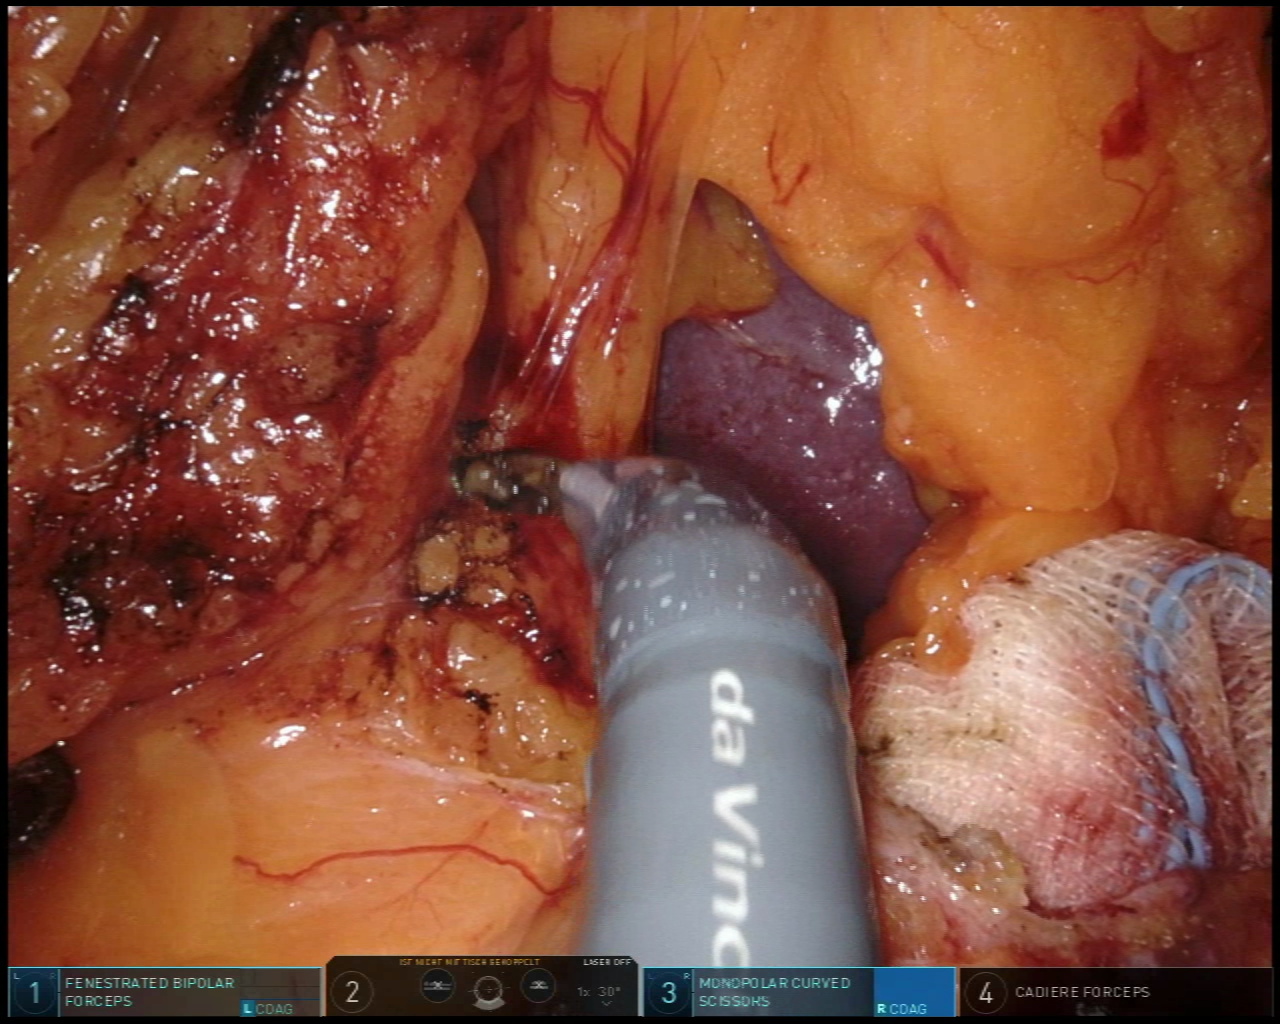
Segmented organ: spleen
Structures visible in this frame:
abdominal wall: no
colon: no
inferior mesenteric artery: no
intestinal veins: no
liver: no
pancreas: no
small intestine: no
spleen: yes
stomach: no
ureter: no
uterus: no
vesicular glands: no